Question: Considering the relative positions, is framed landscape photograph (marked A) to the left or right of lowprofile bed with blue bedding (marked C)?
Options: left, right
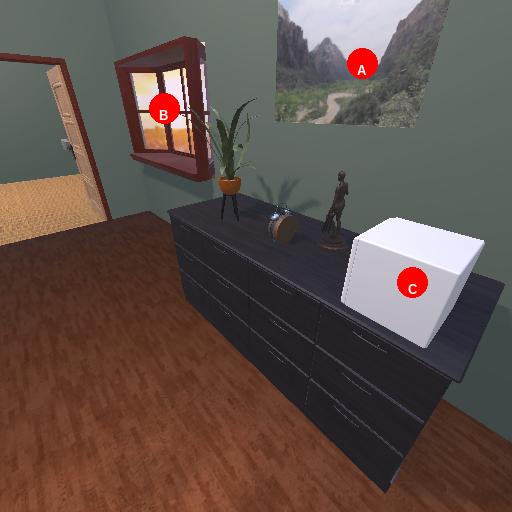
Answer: left